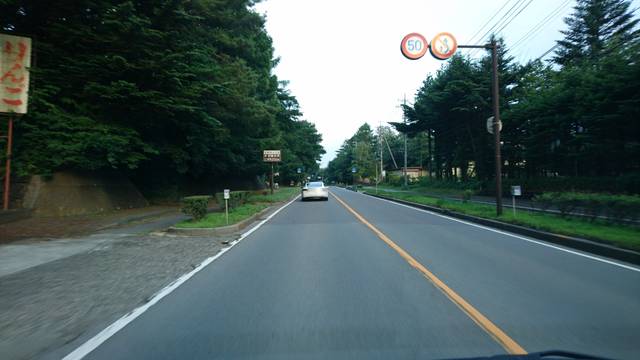
Region: Japan
Coordinates: 36.329, 138.613